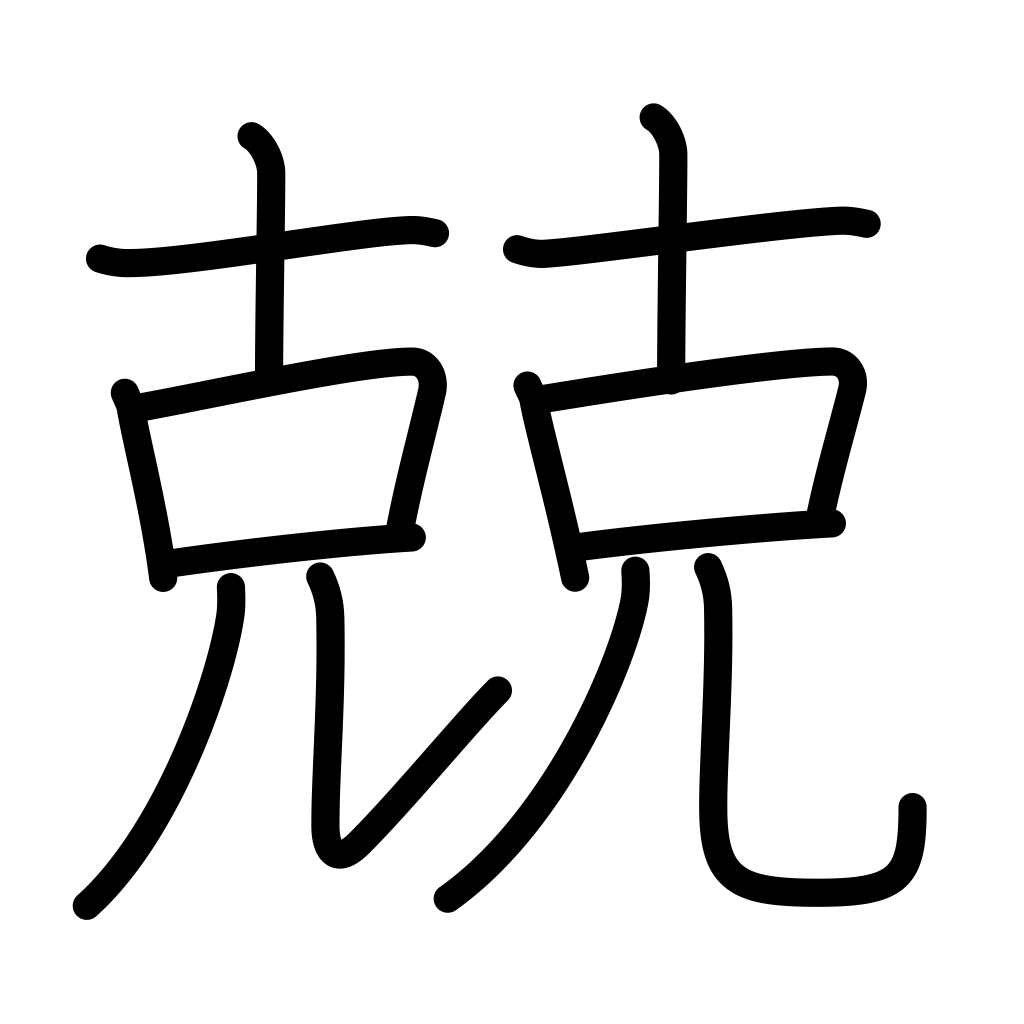
Meaning: discreet, careful